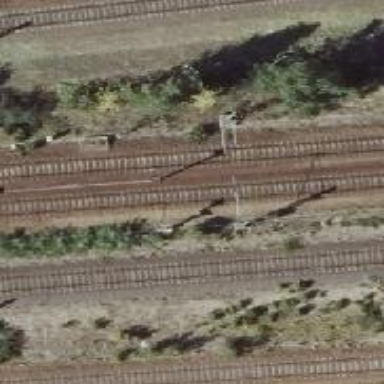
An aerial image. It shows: Railway signal.